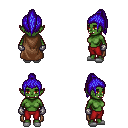
a pixel art fantasy rpg character, female body template, orc, green skin, brown cape, red pants, blue long topknot hairstyle, metal gloves, white slippers, four views (front, back, left, right), 2x2 character sprite sheet, small pixel art, hard edges, no anti-aliasing